Aerial crown-view tile of a tropical tree (Barro Colorado Island, Panama), acquired 20250124:
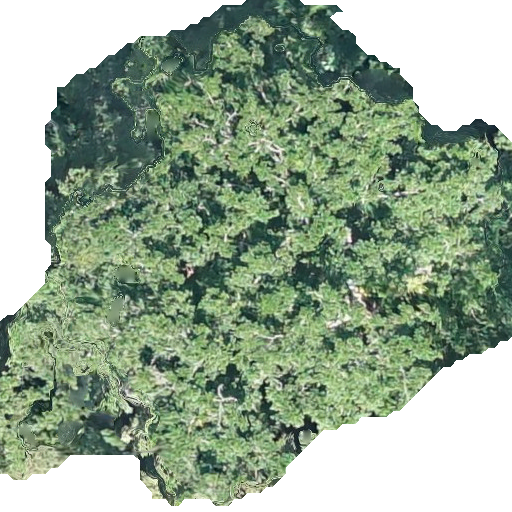
Species: Brosimum alicastrum
GBIF accepted scientific name: Brosimum alicastrum
Crown area: 293.469 m²